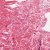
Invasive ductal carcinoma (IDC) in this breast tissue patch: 0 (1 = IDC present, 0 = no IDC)